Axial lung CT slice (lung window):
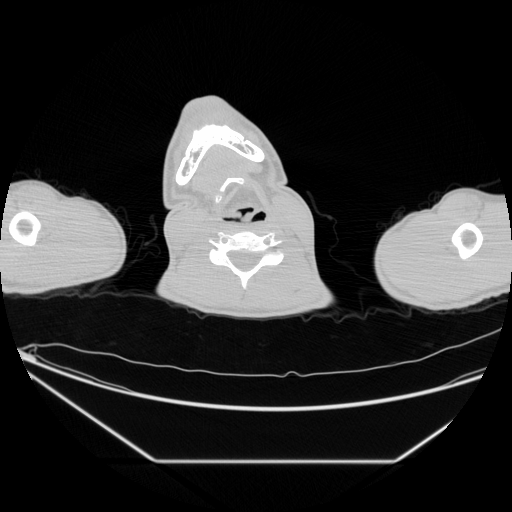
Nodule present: no